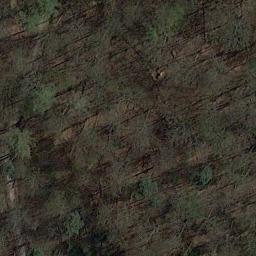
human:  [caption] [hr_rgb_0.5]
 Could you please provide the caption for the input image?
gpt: The forest has some sparse green trees randomly arranged and a road goes through the forest .

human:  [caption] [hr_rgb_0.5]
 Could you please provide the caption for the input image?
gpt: The forest is full of dry trees .

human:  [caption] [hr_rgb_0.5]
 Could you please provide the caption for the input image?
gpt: This is a dense forest .

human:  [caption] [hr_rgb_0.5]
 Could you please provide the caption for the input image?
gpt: A narrow and curved earth road passes through the  forest with many withered trees .

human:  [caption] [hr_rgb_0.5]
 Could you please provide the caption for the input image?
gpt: A sparse forest with some withered trees .